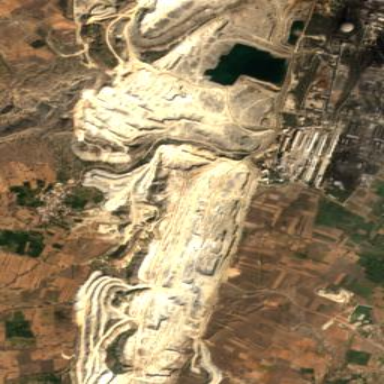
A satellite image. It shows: Quarry area.